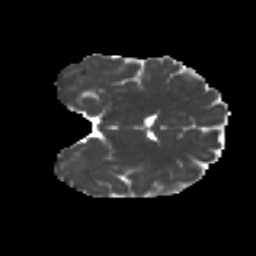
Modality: MD
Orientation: coronal
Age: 23
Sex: female
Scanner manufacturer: ge
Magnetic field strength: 3 T
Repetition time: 7.8 s
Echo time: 0.0606 s